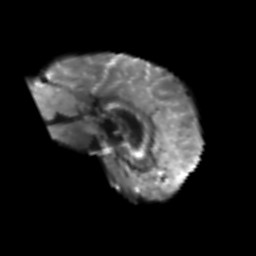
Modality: T2w
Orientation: sagittal
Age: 66
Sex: female
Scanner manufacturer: siemens
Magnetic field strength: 3 T
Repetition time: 6.1 s
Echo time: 0.101 s